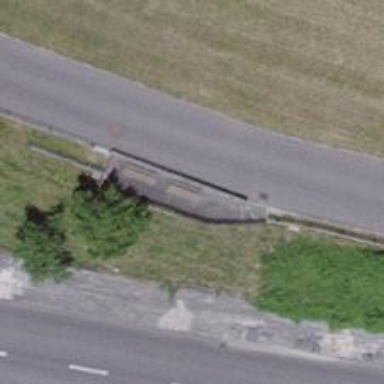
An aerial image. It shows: Bench.